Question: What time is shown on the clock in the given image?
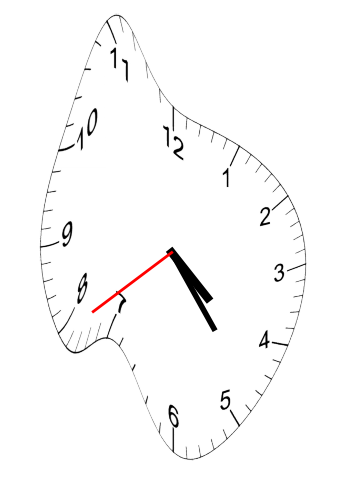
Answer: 04:23:39